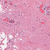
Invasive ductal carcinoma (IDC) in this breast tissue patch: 0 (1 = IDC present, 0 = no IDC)